Field crop: maize
Growth stage: 2
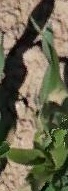
Species: maize